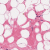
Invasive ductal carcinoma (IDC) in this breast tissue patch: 0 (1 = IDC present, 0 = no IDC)